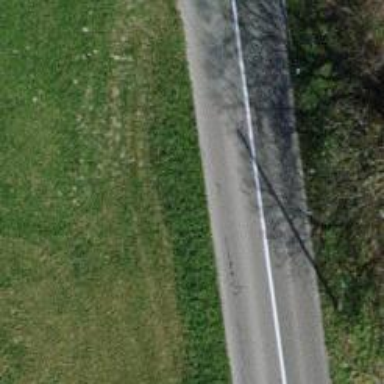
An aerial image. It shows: Secondary road with bridge.